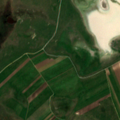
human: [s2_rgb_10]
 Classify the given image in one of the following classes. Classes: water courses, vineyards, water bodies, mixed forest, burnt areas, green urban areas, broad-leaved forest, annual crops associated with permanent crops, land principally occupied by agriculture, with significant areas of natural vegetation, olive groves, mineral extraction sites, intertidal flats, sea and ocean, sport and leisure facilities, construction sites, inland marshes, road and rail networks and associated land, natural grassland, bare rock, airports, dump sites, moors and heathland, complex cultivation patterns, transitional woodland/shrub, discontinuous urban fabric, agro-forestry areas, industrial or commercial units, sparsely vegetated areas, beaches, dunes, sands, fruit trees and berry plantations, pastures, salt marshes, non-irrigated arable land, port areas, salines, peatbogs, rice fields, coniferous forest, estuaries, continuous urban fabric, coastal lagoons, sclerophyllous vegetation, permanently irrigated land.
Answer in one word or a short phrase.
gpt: vineyards, pastures, complex cultivation patterns, broad-leaved forest, natural grassland, inland marshes, water bodies